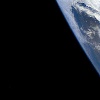
Label: space